Question: I copied this code below from book to prepare for Java Certificate exam. When compile on Netbeans IDE(jdk 1.8.0_144), I got the compiler error " inferred type does not conform to upper bound(s) on Netbean IDE"
'''
public static void main(String[] args) {
Stream<String> ohMy = Stream.of("lions", "tigers", "bears");
Map<Integer, Optional<Character>> map = ohMy.collect(
Collectors.groupingBy(
String::length,
Collectors.mapping(s -> s.charAt(0),
Collectors.minBy(Comparator.naturalOrder()))));
System.out.println(map);
}
'''
It's still compile on Eclipse, please explain what is wrong here?
I uploaded error detail here:

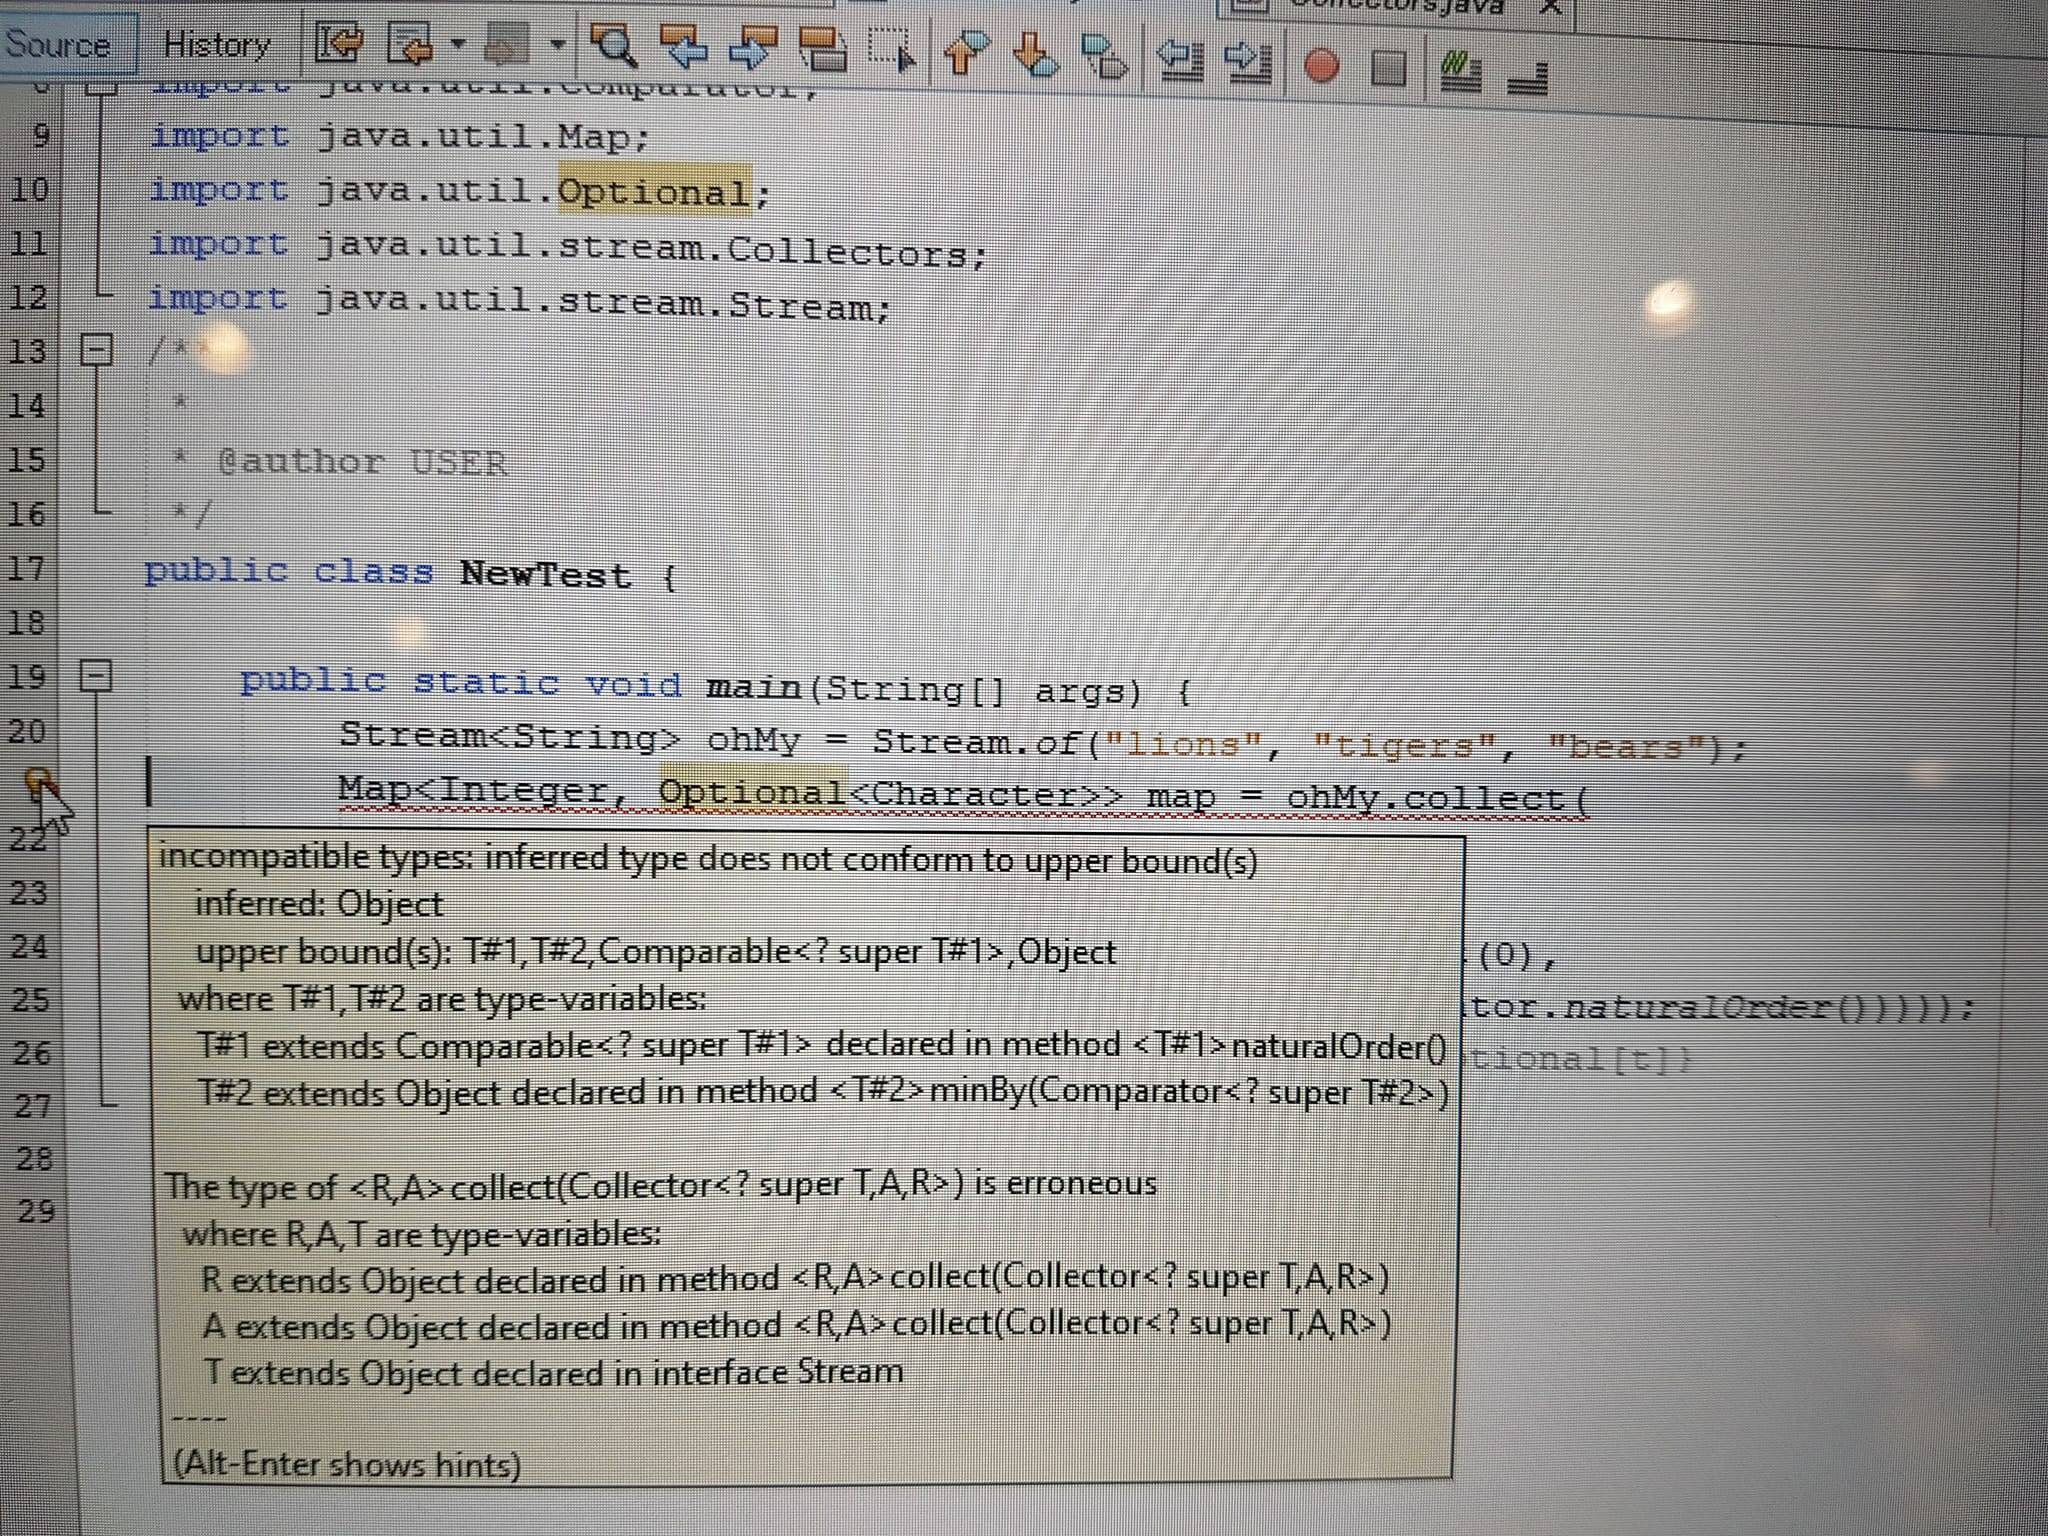
Answer: You may need to help the compiler here as it's a type inference issue:
You can solve the problem by specifying the type for the 'Comparator' or any of the 'Collectors'.
- 'Collectors.<Character>minBy()'- 'Comparator.<Character>naturalOrder()'- 'Collectors.mapping((String s) -> s.charAt(0)'